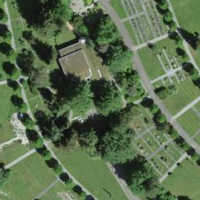
EUNIS habitat code: 53
Species observed at this site:
Rhamnus cathartica